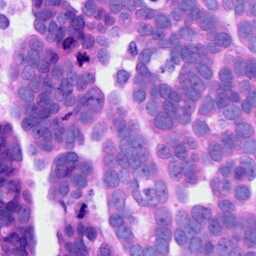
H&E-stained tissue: Ovarian